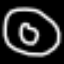
Label: donut